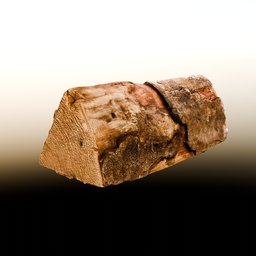
Label: nature